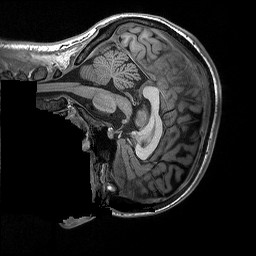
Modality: T1w
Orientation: sagittal
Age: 22
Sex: female
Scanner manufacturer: siemens
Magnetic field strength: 3 T
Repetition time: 2.3 s
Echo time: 0.00298 s